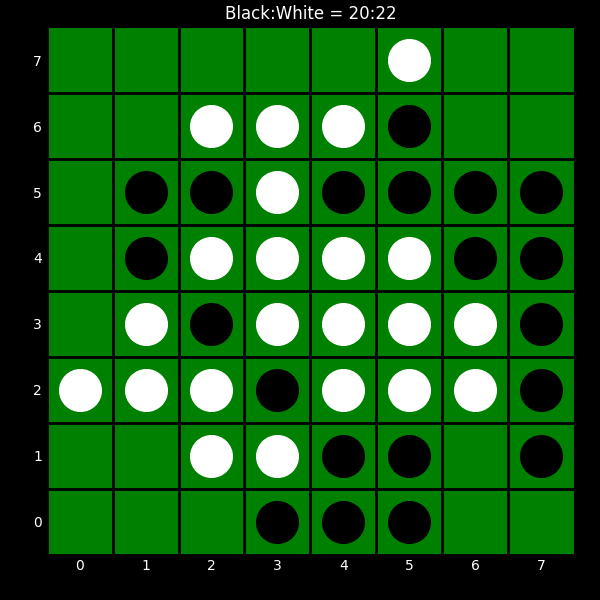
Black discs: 20
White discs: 22